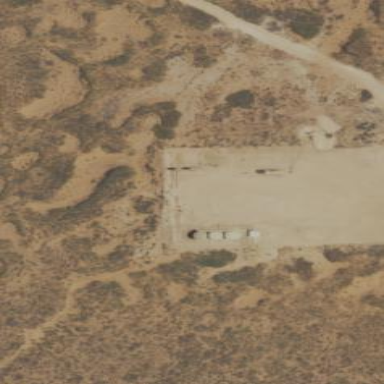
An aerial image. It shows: Wellsite surrounded by sand.